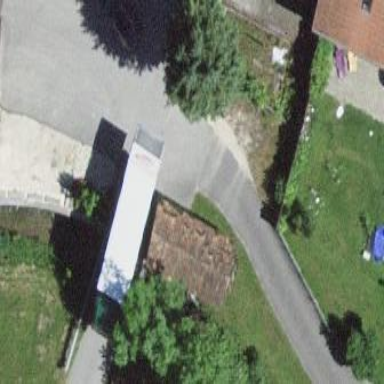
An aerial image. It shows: Garage building.